Question: Please don't close as duplicate until you read the question to the end; I already googled for hours without success.
---
EDIT: Now I'm convinced it's related to the way WCF caches opened TCP connections (connection pooling). Please take a look at edit #5 at the end of he question.
---
I basically have a WCF service that uses a 'netTcpBinding' configuration. Even if I close the client proxy gracefully (see code below), server always logs "'System.Net.Sockets.SocketException (0x80004005): An existing connection was forcibly closed by the remote host'".
I've narrowed down the issue to the most basic WCF example I could write. I'm getting the exception in the logs produced by WCF tracing . I'm not getting any exception in my own code though, which means it works as expected and I can't debug anything to see what's going wrong for WCF to add an error in my logs.
Service interface/implementation:
'''
[ServiceContract]
public interface IService1
{
[OperationContract]
string DoWork();
}
...
public class Service1 : IService1
{
public string DoWork()
{
return "12";
}
}
'''
Server-side configuration:
'''
<configuration>
<system.web>
<compilation debug="true" targetFramework="4.5" />
<httpRuntime targetFramework="4.5" />
</system.web>
<system.serviceModel>
<behaviors>
<serviceBehaviors>
<behavior name="">
<serviceMetadata httpGetEnabled="true" httpsGetEnabled="true" />
<serviceDebug includeExceptionDetailInFaults="true" />
</behavior>
</serviceBehaviors>
</behaviors>
<serviceHostingEnvironment aspNetCompatibilityEnabled="true" multipleSiteBindingsEnabled="true" />
<services>
<service name="WebApplication1.Service1">
<endpoint address="" binding="netTcpBinding" bindingConfiguration="netTcpEndpointBinding" contract="WebApplication1.IService1" />
</service>
</services>
<bindings>
<netTcpBinding>
<binding name="netTcpEndpointBinding">
<security mode="None" />
</binding>
</netTcpBinding>
</bindings>
</system.serviceModel>
</configuration>
'''
Client-side configuration:
'''
<configuration>
<system.serviceModel>
<bindings>
<netTcpBinding>
<binding name="NetTcpBinding_IService1">
<security mode="None" />
</binding>
</netTcpBinding>
</bindings>
<client>
<endpoint address="net.tcp://localhost/WebApplication1/Service1.svc"
binding="netTcpBinding" bindingConfiguration="NetTcpBinding_IService1"
contract="ServiceReference1.IService1" name="NetTcpBinding_IService1" />
</client>
</system.serviceModel>
</configuration>
'''
Client-side code that consumes the service (VS2012 generated the client proxy for me using "Add service reference"):
'''
private async Task<string> TestTask()
{
Service1Client proxy = null;
try
{
Console.WriteLine("Calling service");
proxy = new Service1Client();
return await proxy.DoWorkAsync();
}
finally
{
if (proxy.State != System.ServiceModel.CommunicationState.Faulted)
{
Console.WriteLine("Closing client");
proxy.Close();
}
else
{
Console.WriteLine("Aborting client");
proxy.Abort();
}
}
}
'''
Everything works fine:
> Calling serviceClosing client12
But as soon as the application terminates, the server logs an exception. I understand I shouldn't be worried about this exception because it works as expected (exception only appears in logs) and could happen anyway in case the client is terminated abruptly before calling '.Close()'/'.Abort()'.
But still, is this a normal behavior? I mean, if I correctly closes my client proxy, I expect the server to log an exception (that is polluting my logs).
I also assume some TCP connection is still established between the client and the server (unknown state) after closing the client proxy, because the server only logs the exception after the whole client application terminates. If such a connection is still opened, can't this introduce unexpected behavior (such as max number of connected clients)? Is this really expected?
I found different threads about the issue:
<URL>
<URL>
The conclusion would be "don't care about it".
Could someone confirm that with some references and explain why this exception is thrown anyway?
EDIT:
Log trace of the exception:
'''
<Exception>
<ExceptionType>System.Net.Sockets.SocketException, System, Version=4.0.0.0, Culture=neutral, PublicKeyToken=b77a5c561934e089</ExceptionType>
<Message>An existing connection was forcibly closed by the remote host</Message>
<StackTrace>
a System.ServiceModel.Channels.SocketConnection.HandleReceiveAsyncCompleted()
a System.ServiceModel.Channels.SocketConnection.OnReceiveAsync(Object sender, SocketAsyncEventArgs eventArgs)
a System.Net.Sockets.SocketAsyncEventArgs.FinishOperationAsyncFailure(SocketError socketError, Int32 bytesTransferred, SocketFlags flags)
a System.Net.Sockets.SocketAsyncEventArgs.CompletionPortCallback(UInt32 errorCode, UInt32 numBytes, NativeOverlapped* nativeOverlapped)
a System.Threading._IOCompletionCallback.PerformIOCompletionCallback(UInt32 errorCode, UInt32 numBytes, NativeOverlapped* pOVERLAP)
</StackTrace>
<ExceptionString>System.Net.Sockets.SocketException (0x80004005): An existing connection was forcibly closed by the remote host</ExceptionString>
<NativeErrorCode>2746</NativeErrorCode>
</Exception>
'''
Thanks a lot
EDIT 2: I have the same problem when hosting the service in IIS or when it's self-hosted in a Windows service
EDIT 3: : <URL>
EDIT 4:
I tried to monitor what is actually happening under the hood with the TCP connection WCF establishes for me.
After closing the client proxy, I still see an opened TCP connection to my server:

I assume this is related to the TCP connection to be cached for a future re-use (i.e. connection pooling), because opening a new connection to the server (after the first client proxy has been closed) doesn't create a new TCP connection. If I call 'Console.WriteLine(new Test().TestTask().Result);' twice in my application, I still only see one opened TCP connection.
I also noted this connection dies because of a timeout if I wait too long after closing the client channel.
EDIT 5: OK, I found documentation on MSDN about that connection pooling:
> The NetTcpBinding uses TCP connection pooling based on the service's
host DNS name and the port number the service is listening on. This
works well when a client makes calls to different services on
different ports, or services are hosted in a single process and share
a port. If a single client calls multiple services sharing a port that
are hosted in different processes, or are WAS/IIS hosted, the client
side pooling may lead to problems where a connection to Service A is
reused for Service B, resulting in an exception being thrown, the
connection aborted, and a new channel created. To avoid this problem,
use a CustomBinding and specify a different
ConnectionPoolSettings.GroupName for each service the client
communicates with.
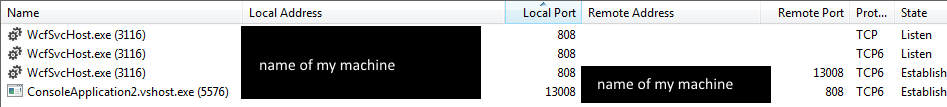
Answer: To resolve this error, simply close the Channel Factory as well.
'''
private async Task<string> TestTask()
{
Service1Client proxy = null;
try
{
Console.WriteLine("Calling service");
proxy = new Service1Client();
return await proxy.DoWorkAsync();
}
finally
{
if (proxy.State != System.ServiceModel.CommunicationState.Faulted)
{
Console.WriteLine("Closing client");
proxy.ChannelFactory.Close();
proxy.Close();
}
else
{
Console.WriteLine("Aborting client");
proxy.Abort();
}
}
}
'''